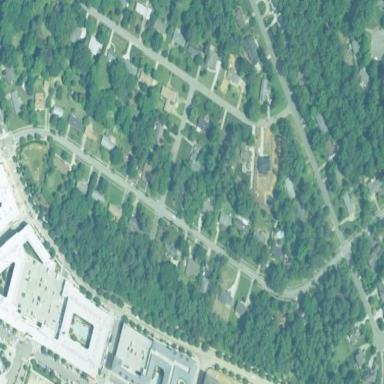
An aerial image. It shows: Residential area within neighborhood.